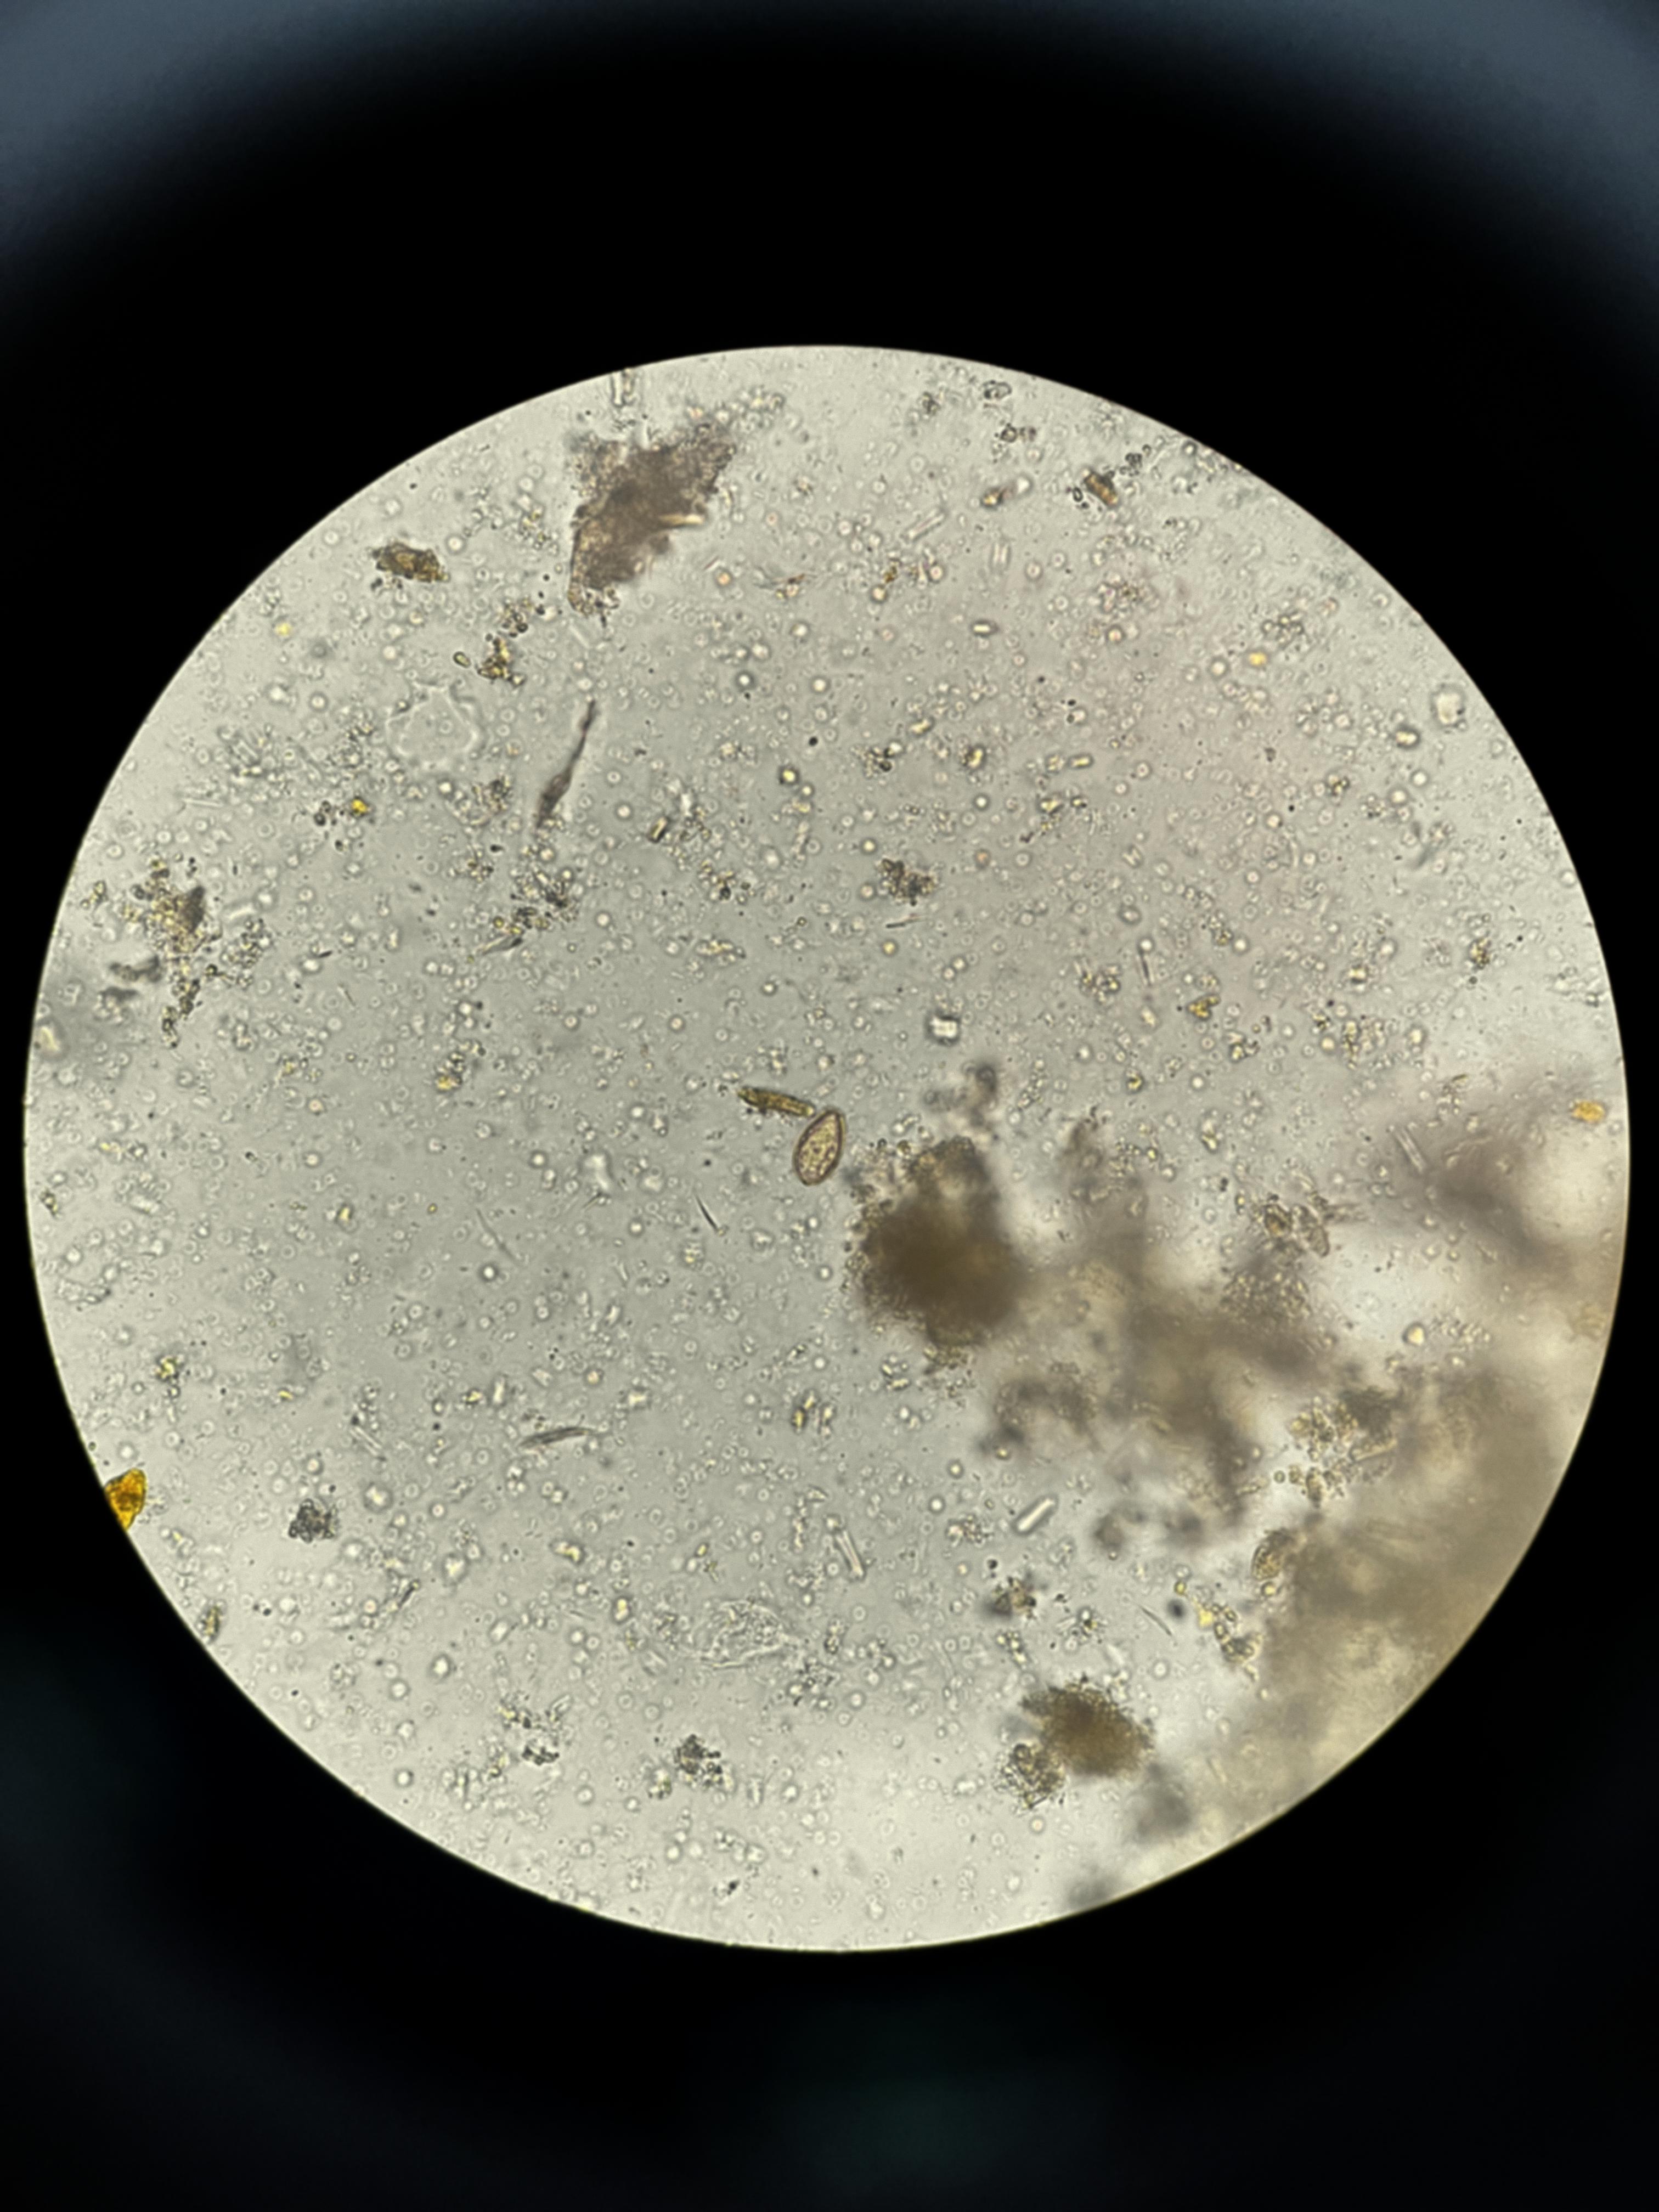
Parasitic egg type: Opisthorchis viverrine